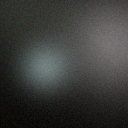
Screen state: off